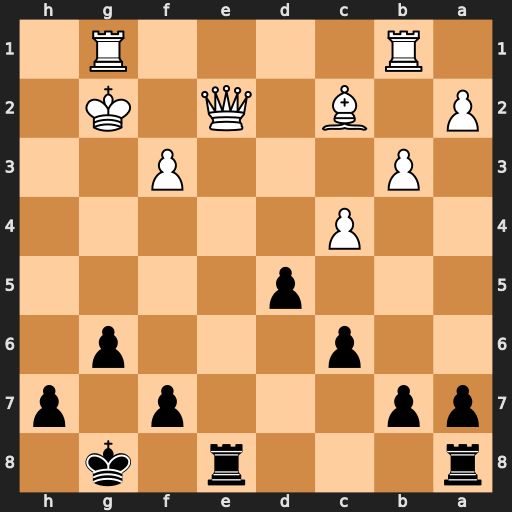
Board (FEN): r3r1k1/pp3p1p/2p3p1/3p4/2P5/1P3P2/P1B1Q1K1/1R4R1
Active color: b
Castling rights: -
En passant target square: -
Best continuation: Rxe2+ Kg3 Rxc2